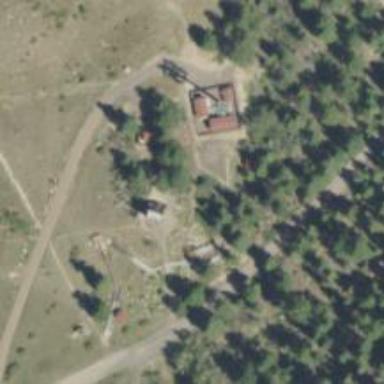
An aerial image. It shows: Lookout tower.